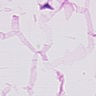
Metastatic tissue present: no